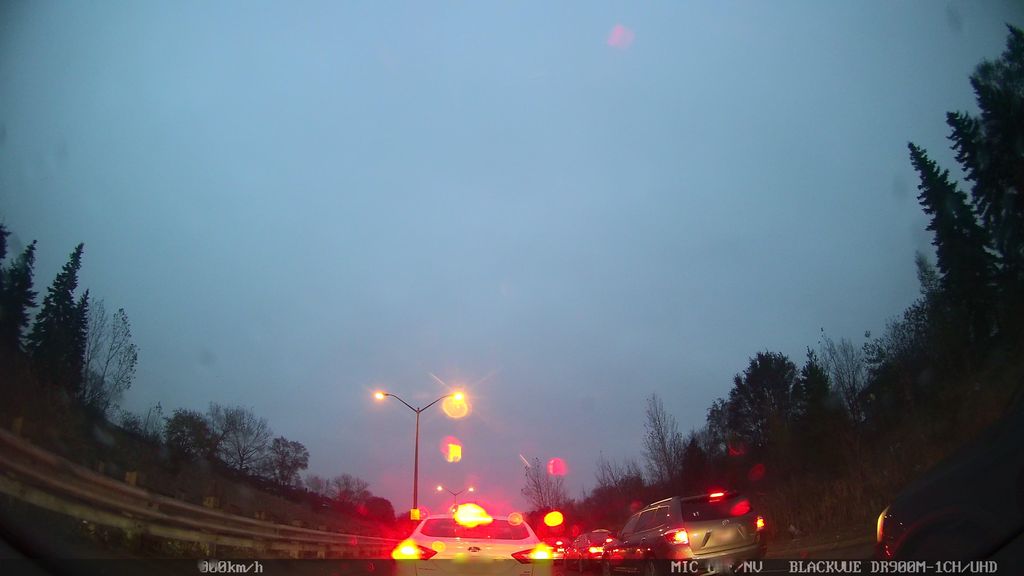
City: toronto